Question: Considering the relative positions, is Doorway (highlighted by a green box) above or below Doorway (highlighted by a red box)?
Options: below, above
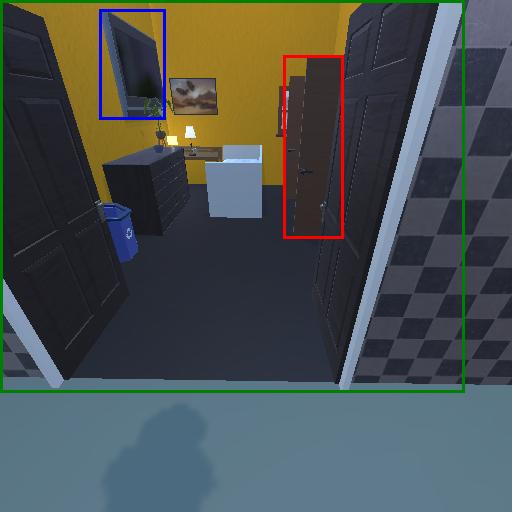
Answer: below